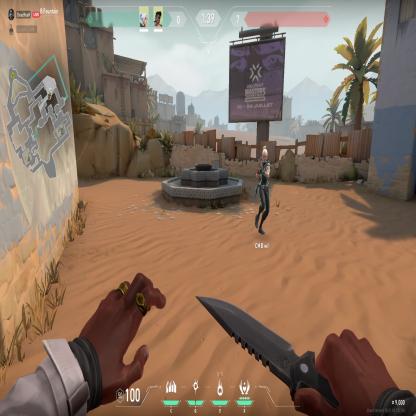
Label: teammate